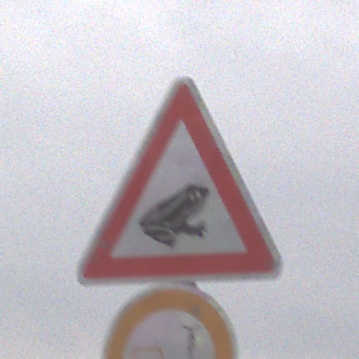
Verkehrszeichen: AmphibienwanderungLinks
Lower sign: VerbotUeberholenEinspurigeFahrzeuge
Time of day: Midday
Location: Outdoor (RoadRail)
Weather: Overcast
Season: NotSpecified
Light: Natural